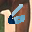
Label: 6